【题型】选择题　【知识点】函数　【难度】medium
已知在同一平面直角坐标系中，函数$y=f(x)$及其导函数$y=f'(x)$的部分图象如图所示，则（ ）

A. 函数$y=e^x \cdot f(x)$在区间$[a,b]$上单调递增

B. 函数$y=e^x \cdot f(x)$在区间$[a,b]$上单调递减

C. 函数$y=e^{-x} \cdot f(x)$在区间$[a,b]$上单调递增

D. 函数$y=e^{-x} \cdot f(x)$在区间$[a,b]$上单调递减
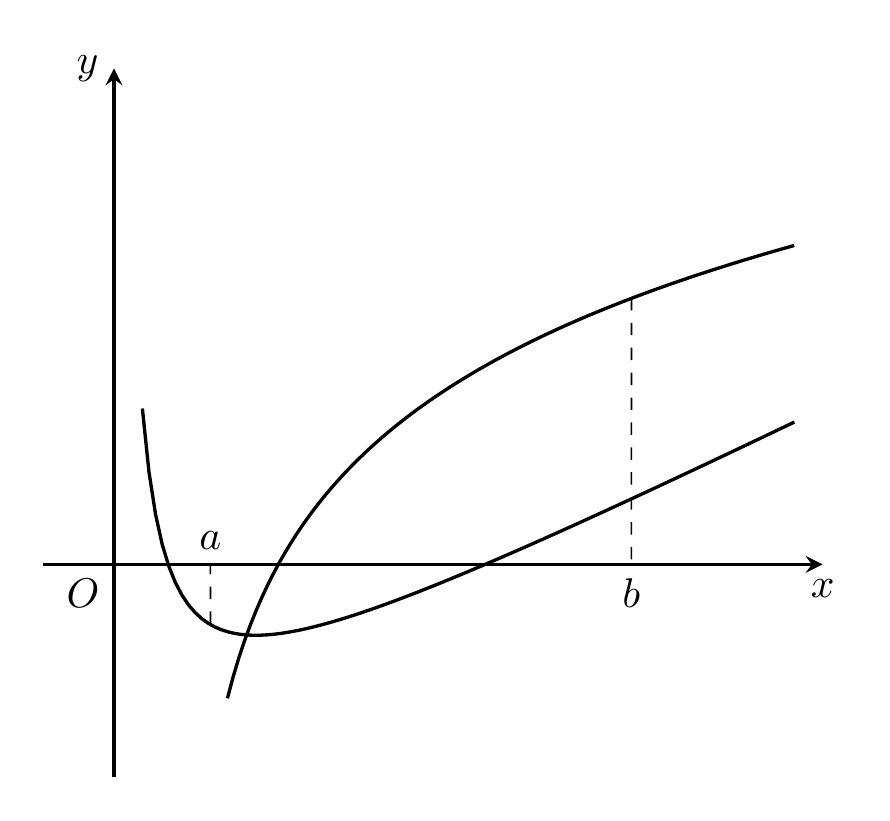
【解答】
\vspace{1em}

\textbf{【答案】} C

\vspace{1em}

\textbf{【分析】} 首先分析哪一个函数图象为$y=f(x)$、$y=f'(x)$的图象，再根据导数的运算法则求出选项中的导函数，最后分析其正负，即可判断其单调性。

\vspace{1em}

\textbf{【解答】} 解：如图，令上面的曲线为$C_1$，$C_1$与$x$轴的交点横坐标分别为$e,d$（$e < a < d < b$），

下面的曲线为$C_2$，$C_2$与$x$轴的交点横坐标为$c$，

根据$C_1$的图象可知，当$e < x < d$时函数值小于$0$，当$x > d$或$0 < x < e$时函数值大于$0$，

且$C_1$的图象从左至右呈先下降，后上升趋势；

根据$C_2$的图象可知，当$0 < x < c$时函数值小于$0$，当$x > 0$时函数值大于$0$，

且$C_2$的图象从左至右呈上升趋势；

又这两个图象为$y=f(x)$及$y=f'(x)$的图象，

因此导函数$y=f'(x)$对应的是$C_2$，$y=f(x)$对应的是$C_1$，

所以当$a < x < c$时$f'(x) < 0$，$f(x)$单调递减，且$f(x) < 0$，

当$c < x < b$时$f'(x) > 0$，$f(x)$单调递增，且当$c < x < d$时$f(x) < 0$，当$d < x < b$时$f(x) > 0$；

对于A、B：由$y=e^x \cdot f(x)$，所以$y' = e^x \cdot [f(x) + f'(x)]$，

显然$e^x > 0$，当$a < x < c$时$f(x) + f'(x) < 0$，所以$y' < 0$，则$y=e^x \cdot f(x)$在$(a,c)$上单调递减，

当$d < x < b$时$f(x) + f'(x) > 0$，所以$y' > 0$，则$y=e^x \cdot f(x)$在$(d,b)$上单调递增，故A、B错误；

对于C、D：$y=e^{-x} \cdot f(x)$，则$y' = e^{-x}[f'(x) - f(x)]$，

显然$e^{-x} > 0$，且当$a < x < b$时$f'(x) > f(x)$，即$f'(x) - f(x) > 0$，

所以$y' > 0$，所以$y=e^{-x} \cdot f(x)$在区间$[a,b]$上单调递增，故C正确，D错误。

故选：C.

\vspace{1em}

\textbf{【点评】} 本题考查导数的综合应用，属于中档题。
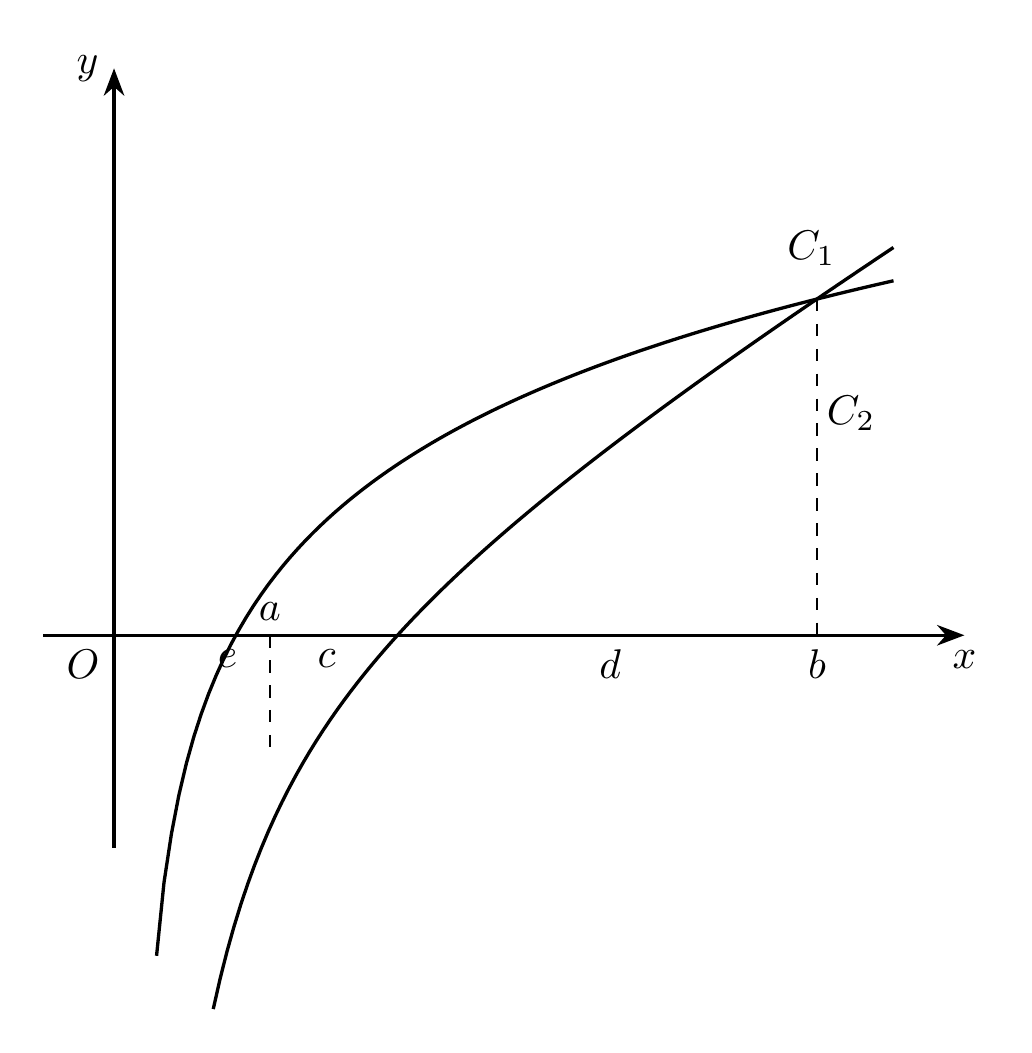